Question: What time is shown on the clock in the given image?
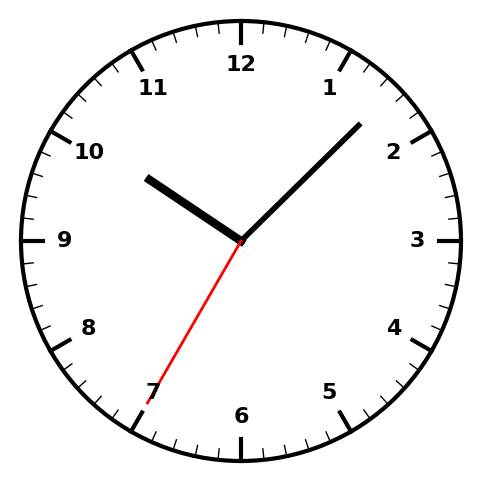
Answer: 10:07:35